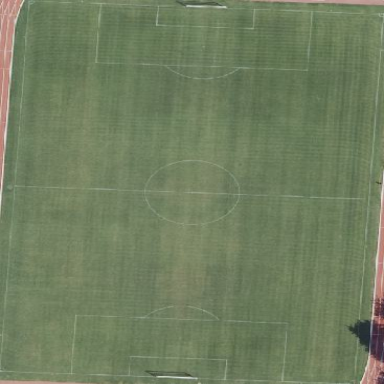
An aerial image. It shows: Soccer pitch with grass surface for leisure and sports.